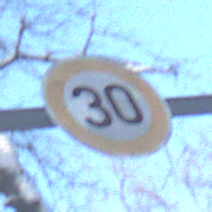
Verkehrszeichen: Geschwindigkeit30
Umgebung: Outdoor, Nature
Tageszeit: MorningAfternoon
Wetter: Clear
Licht: Natural
Jahreszeit: Winter
Kontrast: LowContrast